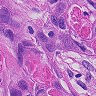
Metastatic tissue present: yes